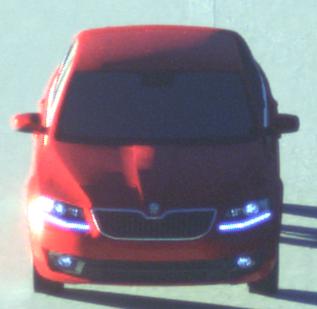
Make: Skoda
Model: Octavia 1.2 TSI
Detailed model: Octavia (III) Limousine
Model produced from: 2013/02
Model produced until: 2015/04
Doors: 5
Color: red
Road condition: dry road
Daytime: sunrise or sunset
Contrast: high contrast